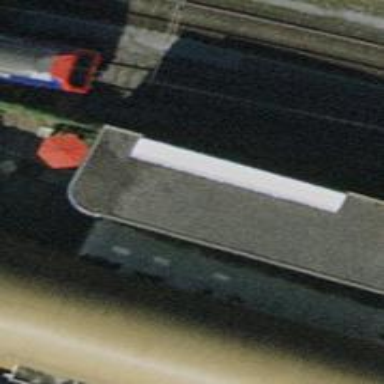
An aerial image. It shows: Railway level crossing.